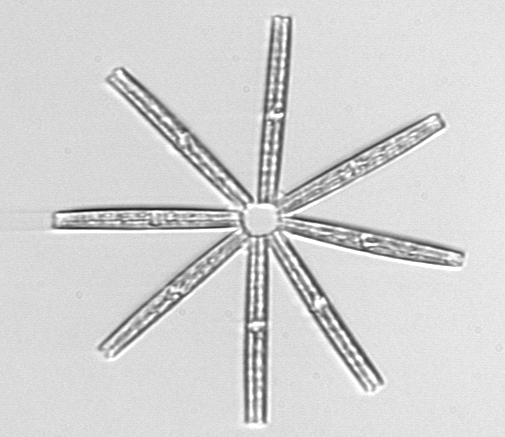
Label: Thalassionema